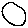
Label: circle